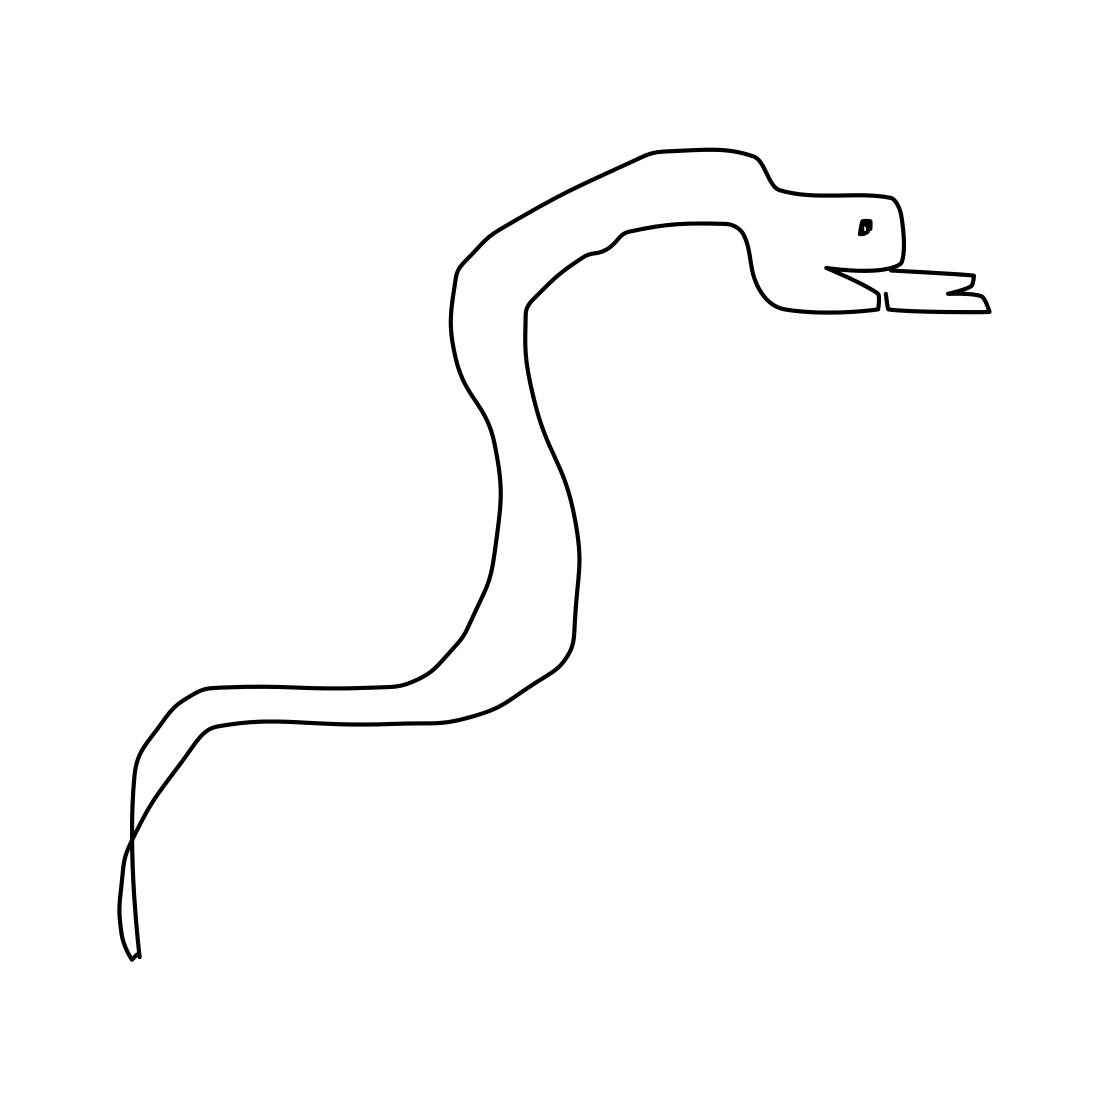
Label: snake